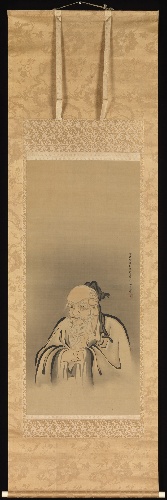
Title: 狩野探幽筆　神農・夏冬山水図|Portrait of Emperor Shennong
Artist: Kano Tan'yū
Artist bio: Japanese, 1602–1674
Date: 1665
Object type: Hanging scroll
Classification: Paintings
Medium: One from a set of three hanging scrolls; ink and color on silk
Culture: Japan
Period: Edo period (1615–1868)
Dimensions: 41 1/2 x 18 3/16 in. (105.4 x 46.2 cm)
Department: Asian Art
Credit line: Charles Stewart Smith Collection, Gift of Mrs. Charles Stewart Smith, Charles Stewart Smith Jr., and Howard Caswell Smith, in memory of Charles Stewart Smith, 1914
Accession year: 1914
Repository: Metropolitan Museum of Art, New York, NY
Tags: Men|Portraits|Emperors